Question: I'm trying to build a feed that follows this:

The top left label is a user name, top right is a timestamp. Right below is a descriptor, and then the 3rd label down is the dynamic post body. The two buttons on the bottom each do something that alters the label right above.
Two things I'm trying to accomplish: I've successfully used auto-layout to constrain the top left label to the top and left. I've successfully used auto-layout to constrain the top right label to the top and right. I have an explicit width set on the top left layout so that if the user name is too long, it will truncate before the top right label.
Next: I have successfully established the dynamic height label (3rd one down from the top) to have a width of the entire cell by constraining it to the left and right margins. I tried constraining it on the bottom also, but this is where I run into my huge issue. The text leaks into the next cell if it is too long. I know why this happens, but I don't know how to fix it.
If I don't have:
'''
func tableView(tableView: UITableView, heightForRowAtIndexPath indexPath: NSIndexPath) -> CGFloat {
return 128
}
'''
in my code, then I run into this:
However, when I place that code into my View Controller, the label does have a dynamic height, but because there is a constant height to each row, it leaks through. I don't know how to mitigate this because without that line, the warning as stated uses the standard height instead, which lumps all my labels and buttons together all on top of themselves (and then for some reason, the dynamic label text no longer has a dynamic height, but instead conforms to one line).
How do I fix this issue? I've been puzzled and stuck on this for a long while.
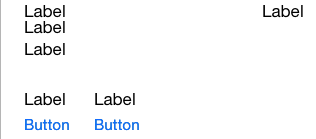
Answer: - First question: Yes, it is. You'll need to use different horizontal compression resistance priorities. You might also need a lower priority inequality to set a limit.- Second question: The problem is that you are not fully determining the height. You must have constraints all the way from the top of the cell to the bottom of the cell, so that the cell's height is rigidly determined by its contents from the inside out.